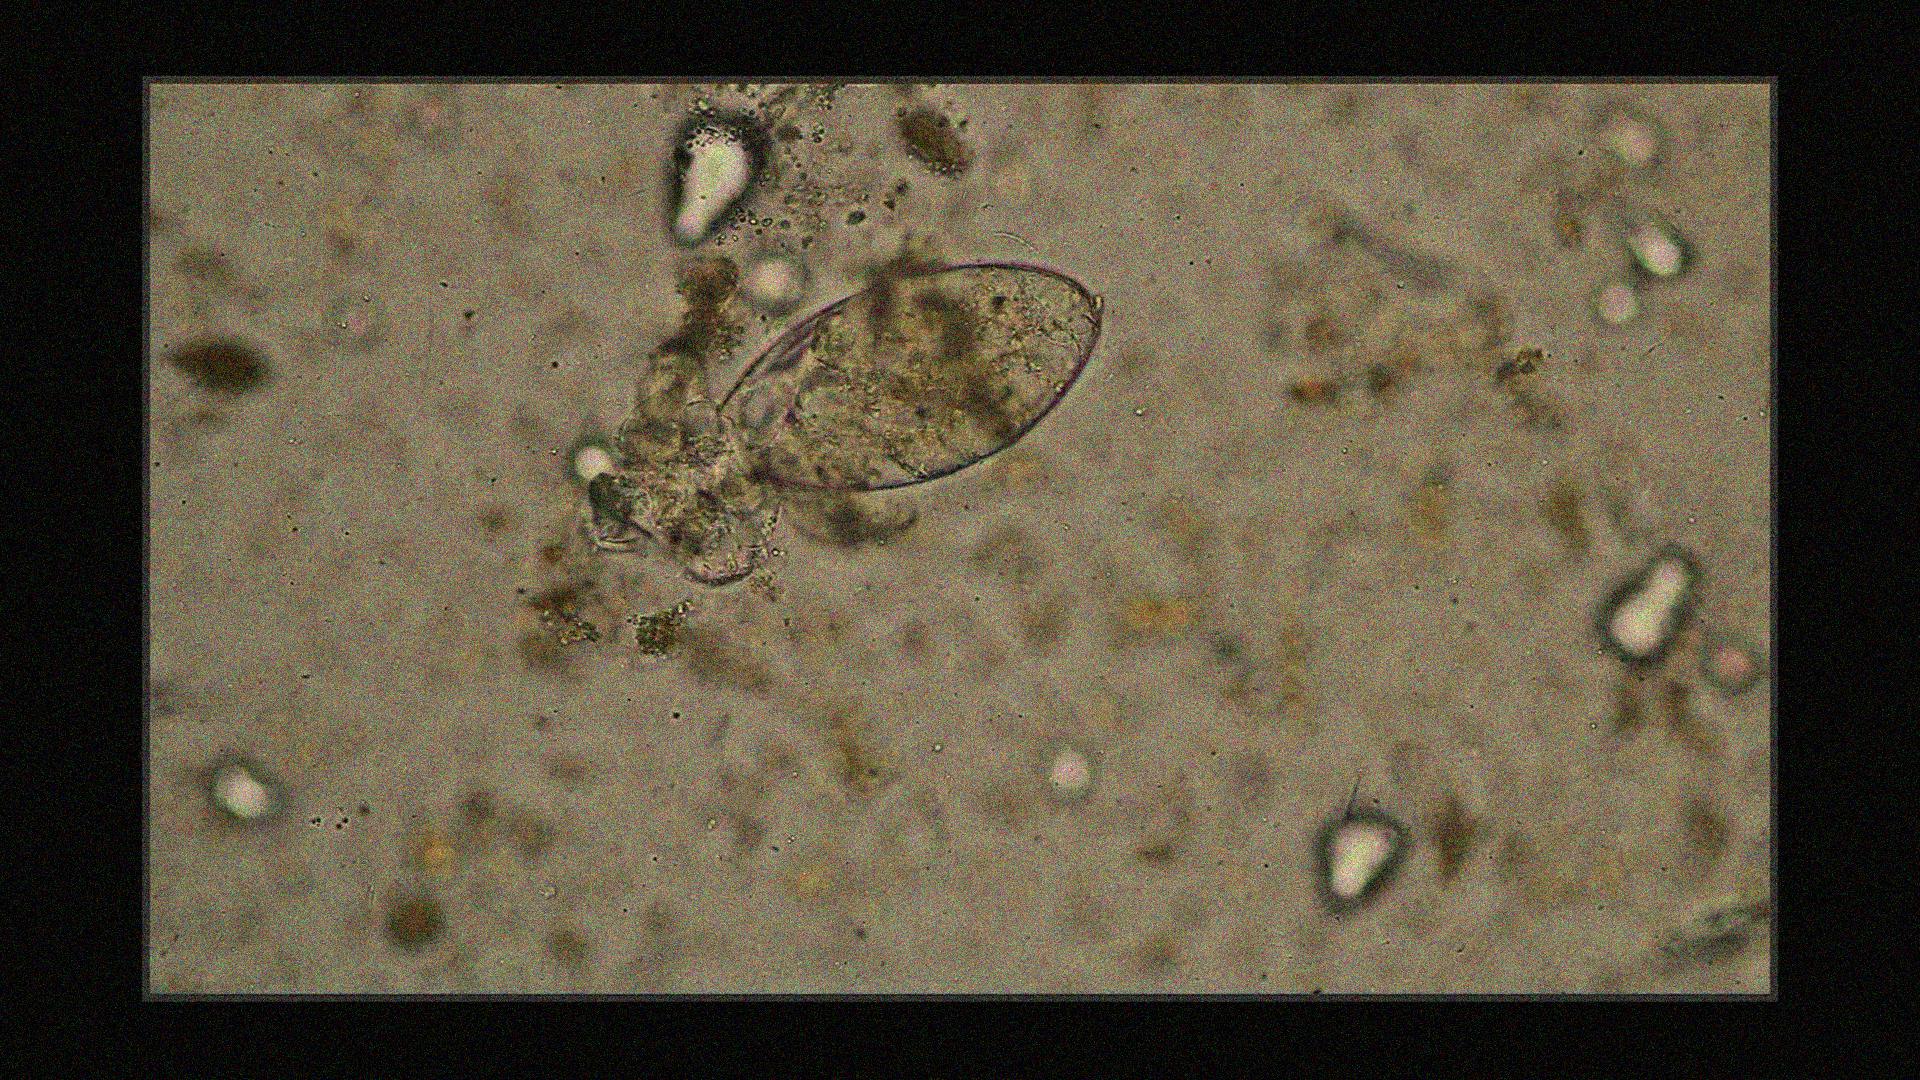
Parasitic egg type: Fasciolopsis buski